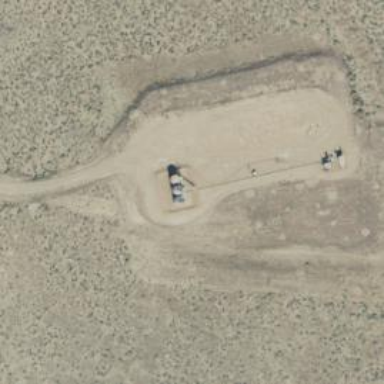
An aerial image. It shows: Petroleum well.